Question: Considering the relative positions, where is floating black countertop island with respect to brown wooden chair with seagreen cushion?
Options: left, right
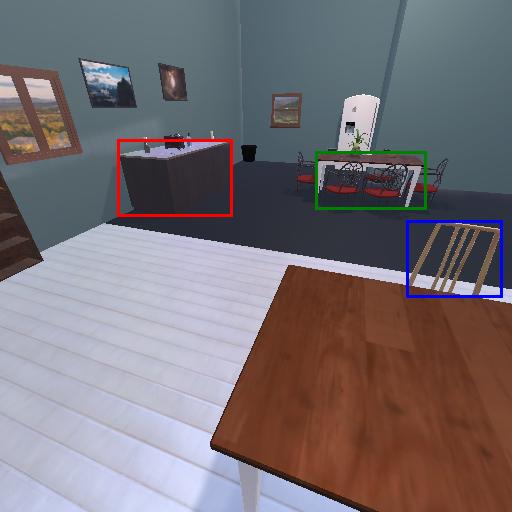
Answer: left